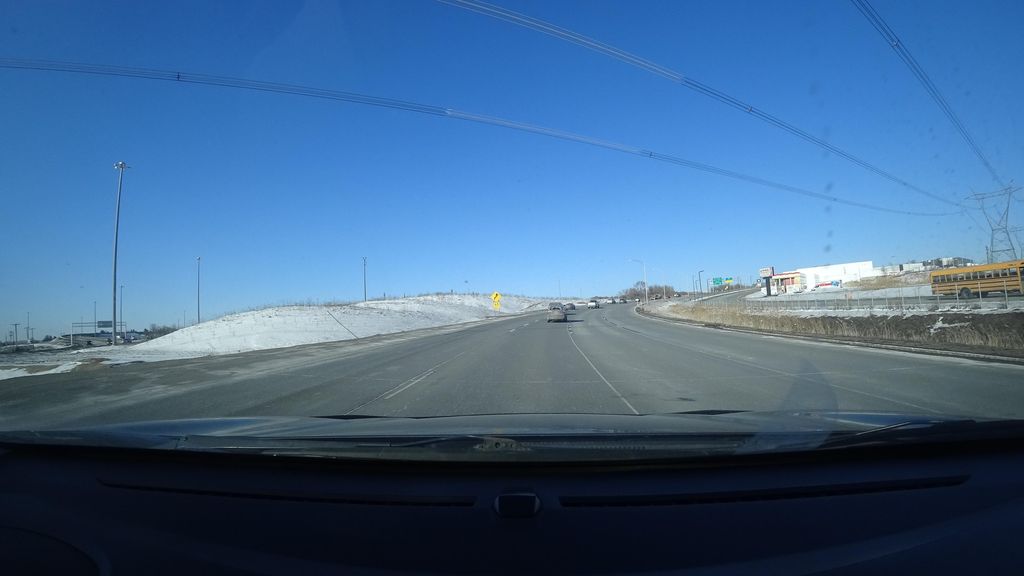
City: quebec_city